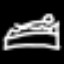
Label: bed